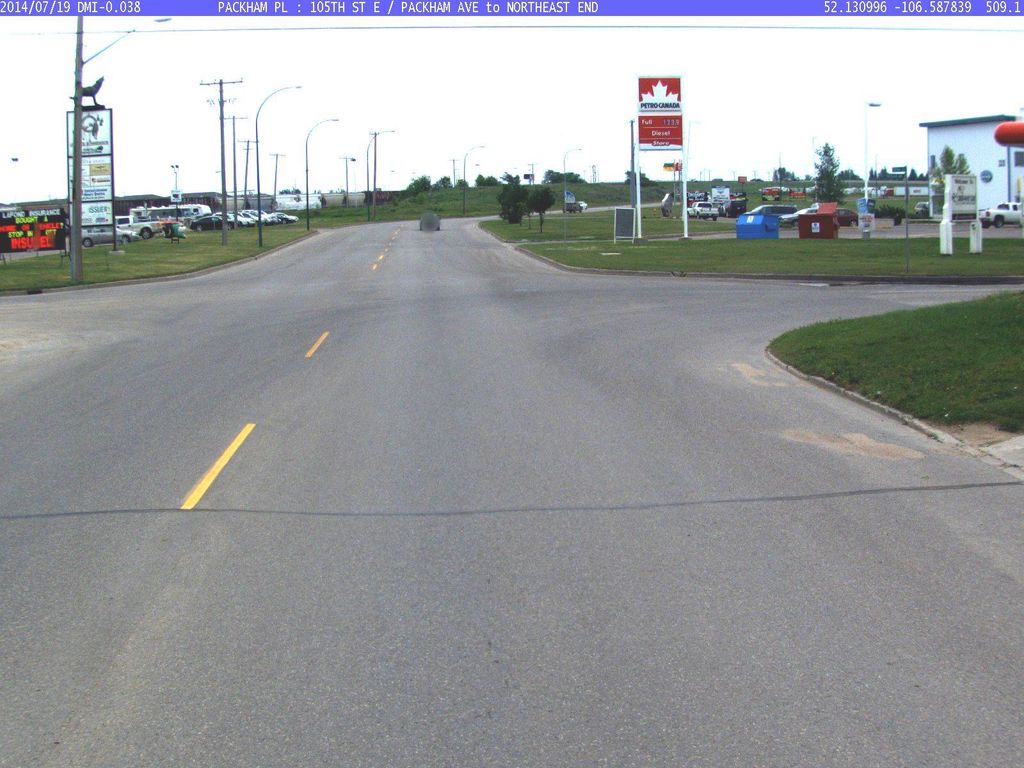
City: saskatoon